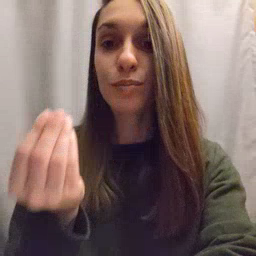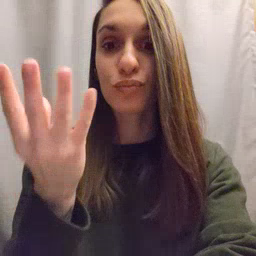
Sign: lamp